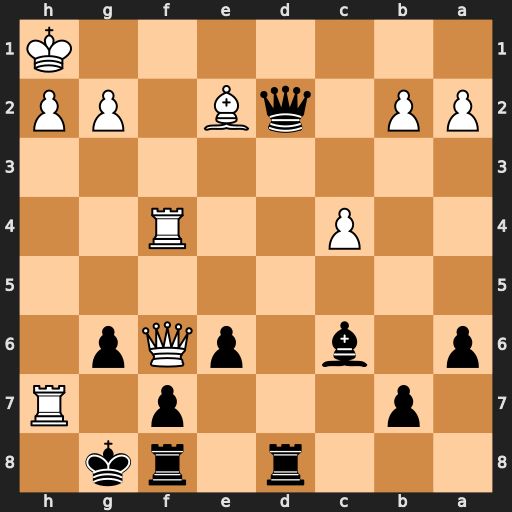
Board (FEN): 3r1rk1/1p3p1R/p1b1pQp1/8/2P2R2/8/PP1qB1PP/7K
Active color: b
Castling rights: -
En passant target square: -
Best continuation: Bxg2+ Kg1 Qe3+ Rf2 Kxh7